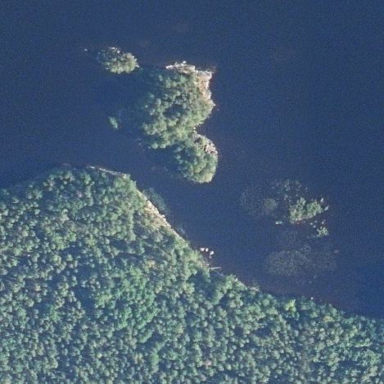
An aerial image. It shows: Islet surrounded by woodland.